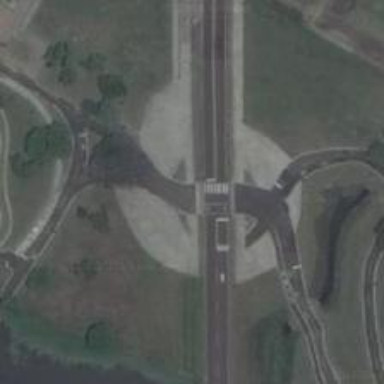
A straight road crossed the small river and a large sparsely populated area .